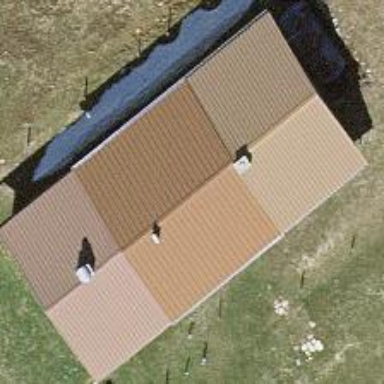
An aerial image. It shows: Detached building.